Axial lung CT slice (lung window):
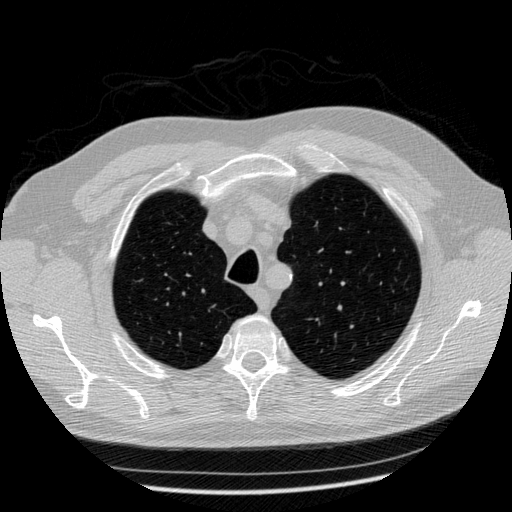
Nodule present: no